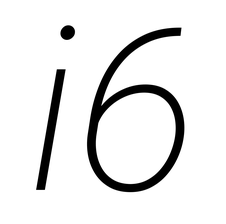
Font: Roboto-Italic_ExtraLight_Italic